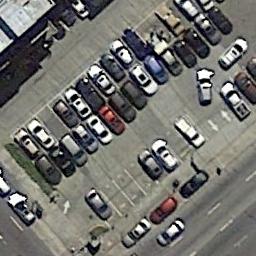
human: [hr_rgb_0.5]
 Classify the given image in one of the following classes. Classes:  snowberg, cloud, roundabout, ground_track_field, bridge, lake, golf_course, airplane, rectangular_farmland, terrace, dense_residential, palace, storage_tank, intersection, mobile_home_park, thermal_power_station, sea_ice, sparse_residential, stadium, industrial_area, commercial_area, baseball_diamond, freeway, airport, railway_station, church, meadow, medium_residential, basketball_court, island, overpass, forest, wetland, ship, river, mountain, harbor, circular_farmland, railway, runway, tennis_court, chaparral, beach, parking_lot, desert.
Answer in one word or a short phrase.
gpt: parking_lot